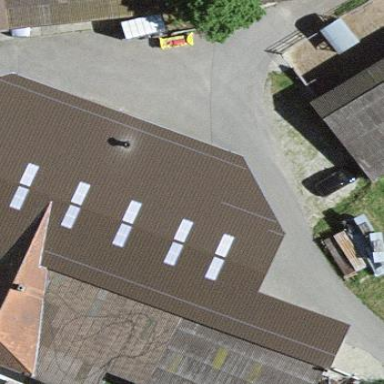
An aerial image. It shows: Farm building.